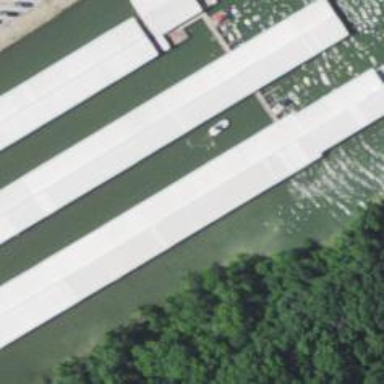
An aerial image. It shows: Building used for boat storage.